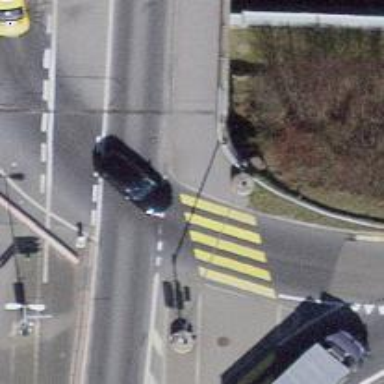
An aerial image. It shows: Crossing with zebra markings controlled by traffic signals.